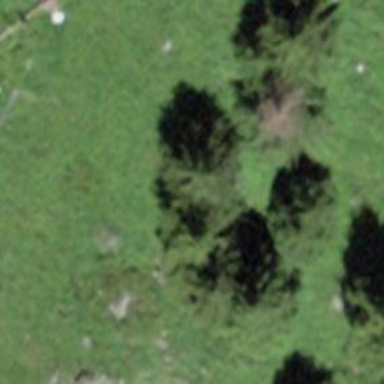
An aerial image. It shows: Forest area.